Question: I am working on the topic of brain tumor segmentation. I have used <URL> to find and segment the tumor. Following is the output

As you can see that I have successfully segmented the tumor and now want to implement neural network on it. but doesn't know how to train neural network to work on my algorithm. In short, I want to know how to begin neural network training. Any simple code or direction, preferably using Matlab, will be highly appreciable.
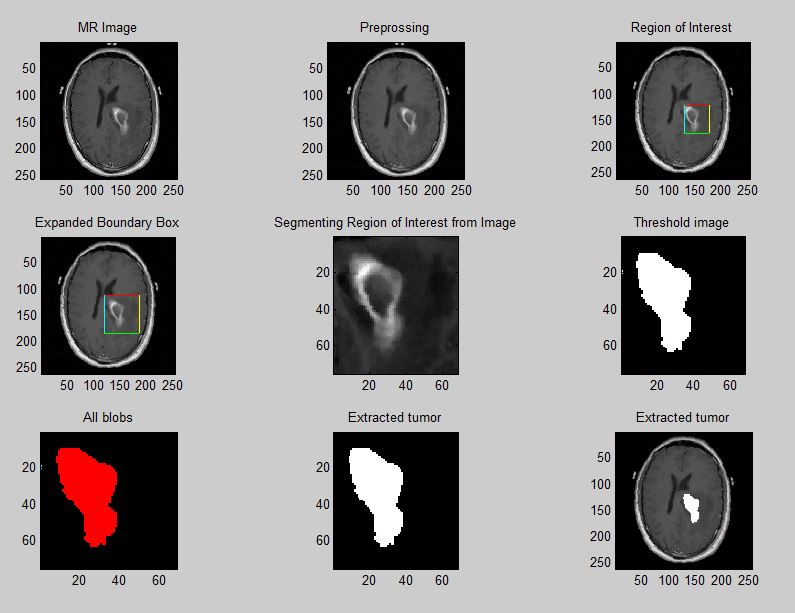
Answer: # Image recognition
The general neural networks are used for image recognition, . You may design a neural network to tell your whether or not there is a tumor in the image, but it is not a trivial task for a neural network to tell you where it is located.
If you do decide to let your network determine whether or not a given image contains a tumor, you would need a huge amount of images without tumors as well. The ratio of "images with tumor" and "images without tumor" should be close to the actual ratio observed in the real world. If you defere from this ratio, the network will be proned to false positives - as it learns that a majority of the images should contain tumors.
If you input a MR image which contains a tumor, and want to receive a segmented tumor image, you should probably have 500*500 input signals and 500*500 output signals - and train the network to create a border around the tumor present in the image.
If you extend you question as to explain why you want to make the neural network behave like this, then there might be someone here at SO that could help you!